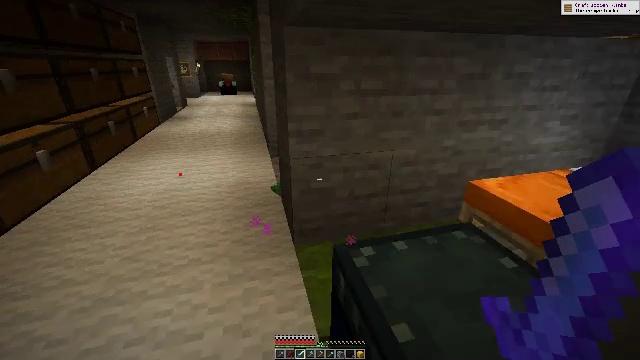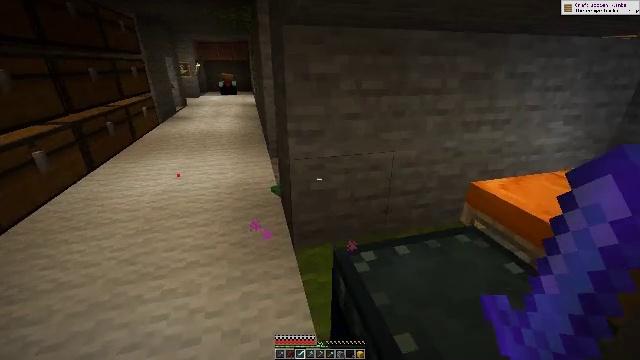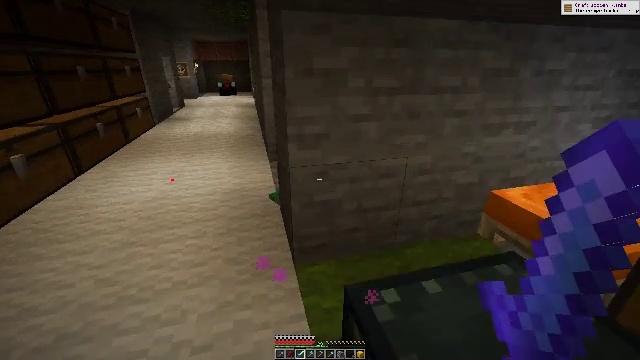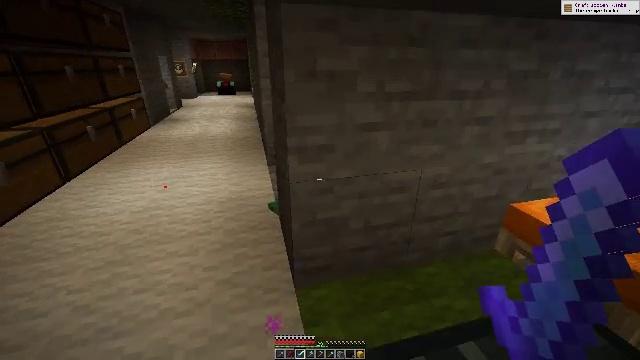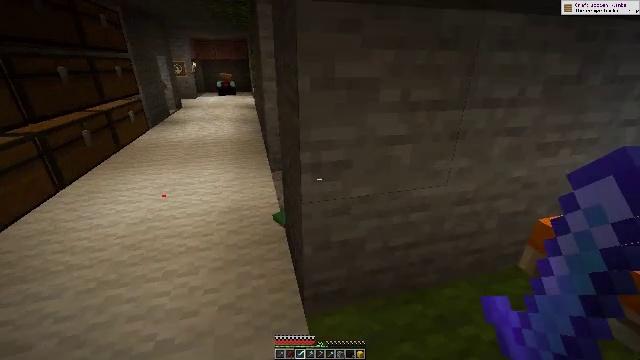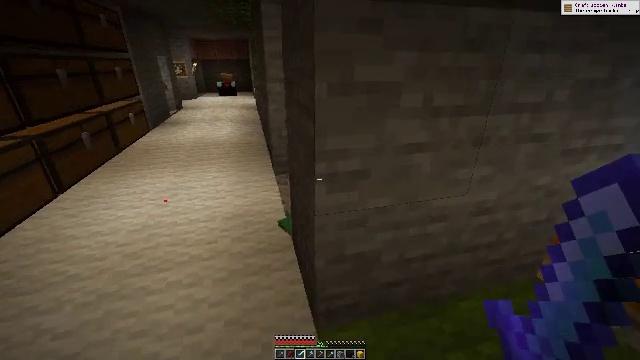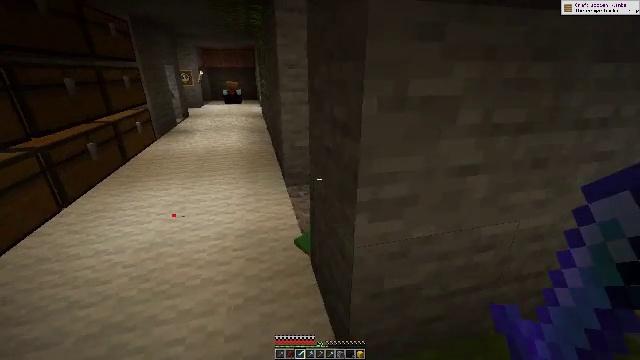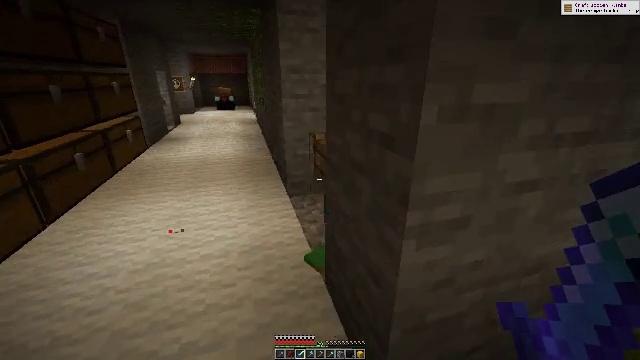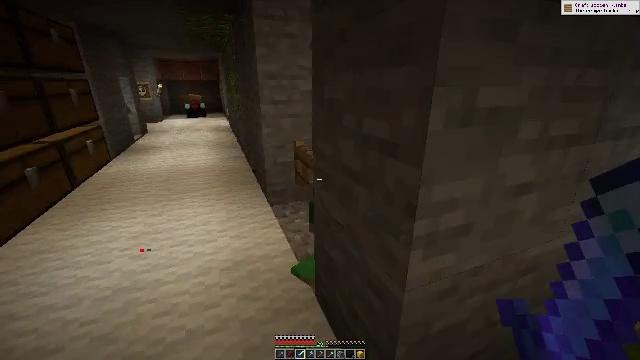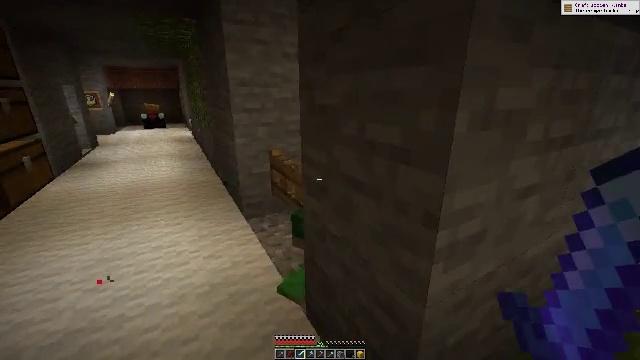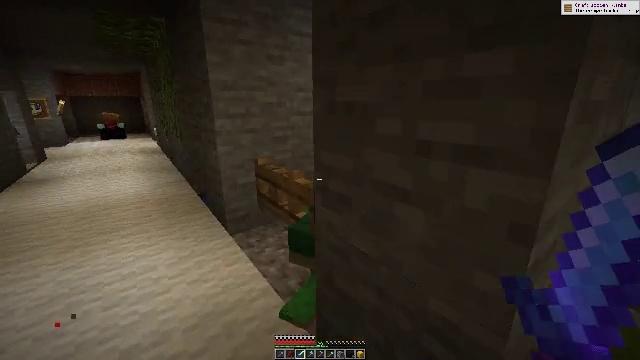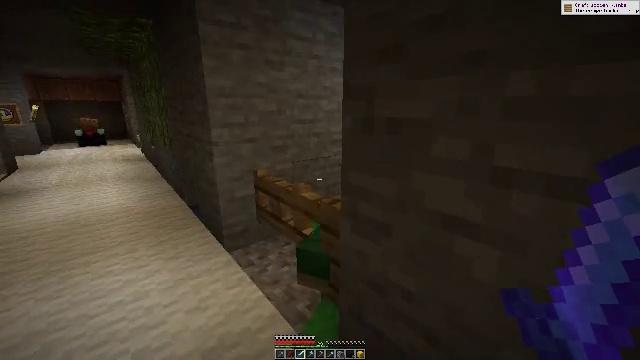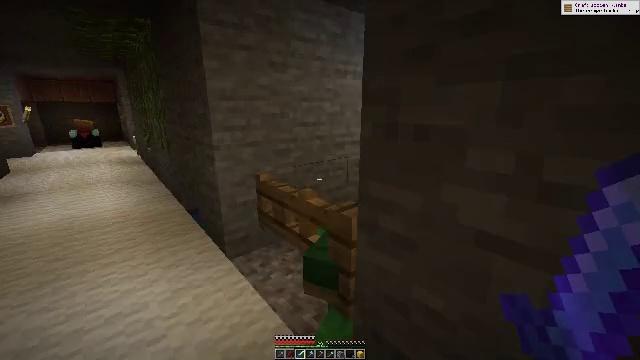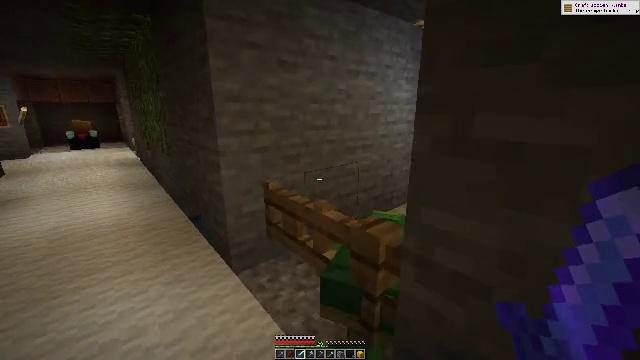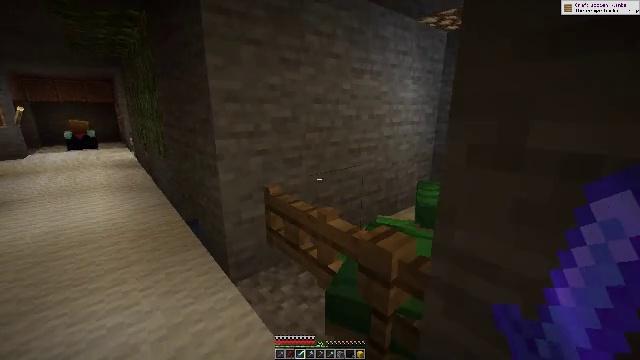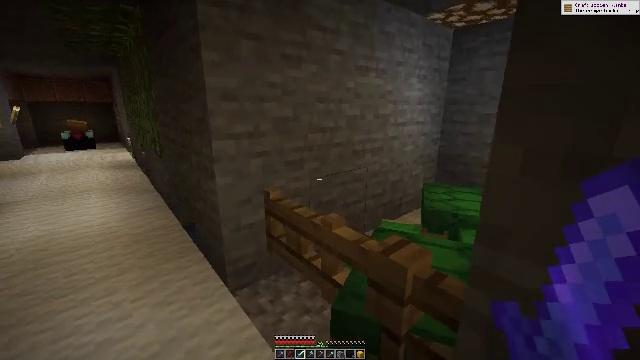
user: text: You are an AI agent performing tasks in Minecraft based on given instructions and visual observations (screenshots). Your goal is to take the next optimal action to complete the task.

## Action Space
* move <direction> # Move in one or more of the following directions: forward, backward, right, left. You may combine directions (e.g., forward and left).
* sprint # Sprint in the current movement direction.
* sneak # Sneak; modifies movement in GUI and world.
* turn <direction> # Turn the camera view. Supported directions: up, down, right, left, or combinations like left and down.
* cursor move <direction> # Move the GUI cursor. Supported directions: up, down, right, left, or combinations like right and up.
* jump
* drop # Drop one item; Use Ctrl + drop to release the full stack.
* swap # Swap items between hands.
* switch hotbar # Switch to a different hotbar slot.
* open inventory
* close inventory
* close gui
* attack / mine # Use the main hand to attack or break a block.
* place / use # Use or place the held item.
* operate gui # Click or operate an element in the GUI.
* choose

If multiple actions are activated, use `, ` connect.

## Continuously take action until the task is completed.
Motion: motion action
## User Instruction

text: Remove and gather vines.
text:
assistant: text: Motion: move forward
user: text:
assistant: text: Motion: move forward
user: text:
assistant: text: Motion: move forward
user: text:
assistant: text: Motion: move forward and move left
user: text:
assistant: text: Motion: move forward and move left
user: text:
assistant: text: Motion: move forward and move left, turn up
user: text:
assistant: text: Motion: move forward and move left, turn right and up
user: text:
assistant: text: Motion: move forward and move left, turn right and up
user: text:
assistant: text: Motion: move forward and move left, turn right and up
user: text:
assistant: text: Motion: move forward and move left, turn right and up
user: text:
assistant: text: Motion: move forward and move left, turn right and up
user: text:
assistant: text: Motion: move forward and move left
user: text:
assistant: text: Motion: move forward
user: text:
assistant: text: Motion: move forward
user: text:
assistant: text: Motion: no_op
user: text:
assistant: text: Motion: no_op
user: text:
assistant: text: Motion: no_op
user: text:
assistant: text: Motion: no_op
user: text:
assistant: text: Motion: no_op
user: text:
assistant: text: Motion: no_op
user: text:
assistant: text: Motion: turn right and up
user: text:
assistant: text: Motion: turn right and up
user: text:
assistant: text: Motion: turn right
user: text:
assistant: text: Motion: turn right
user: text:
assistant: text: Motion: no_op
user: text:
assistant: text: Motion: no_op
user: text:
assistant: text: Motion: turn left and down
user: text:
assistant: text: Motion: turn left and down
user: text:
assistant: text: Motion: turn left and down
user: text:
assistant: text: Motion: turn right and down